Interaction volume radius: 5 \u00c5
Interaction volume height: 10 \u00c5
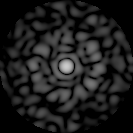
Disorder parameter: 0.8688